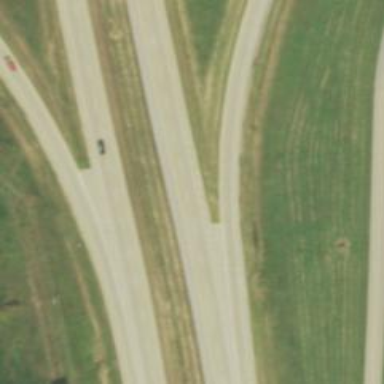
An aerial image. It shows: Trunk link highway.